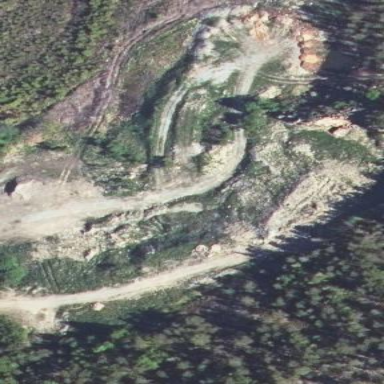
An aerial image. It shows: Quarry area.